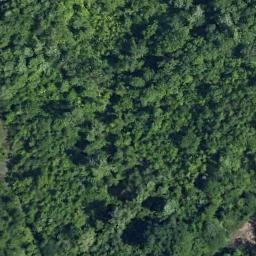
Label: forest